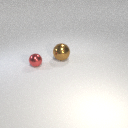
small red metal sphere to the left of large brown metal sphere